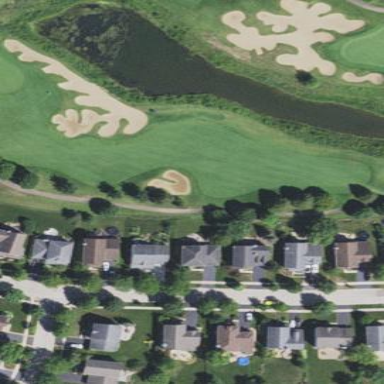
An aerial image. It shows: Golf fairway surrounded by grass.